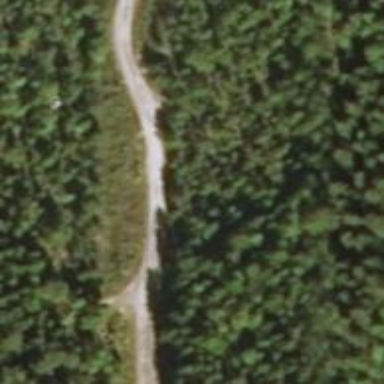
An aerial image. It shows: Unclassified road.